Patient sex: M
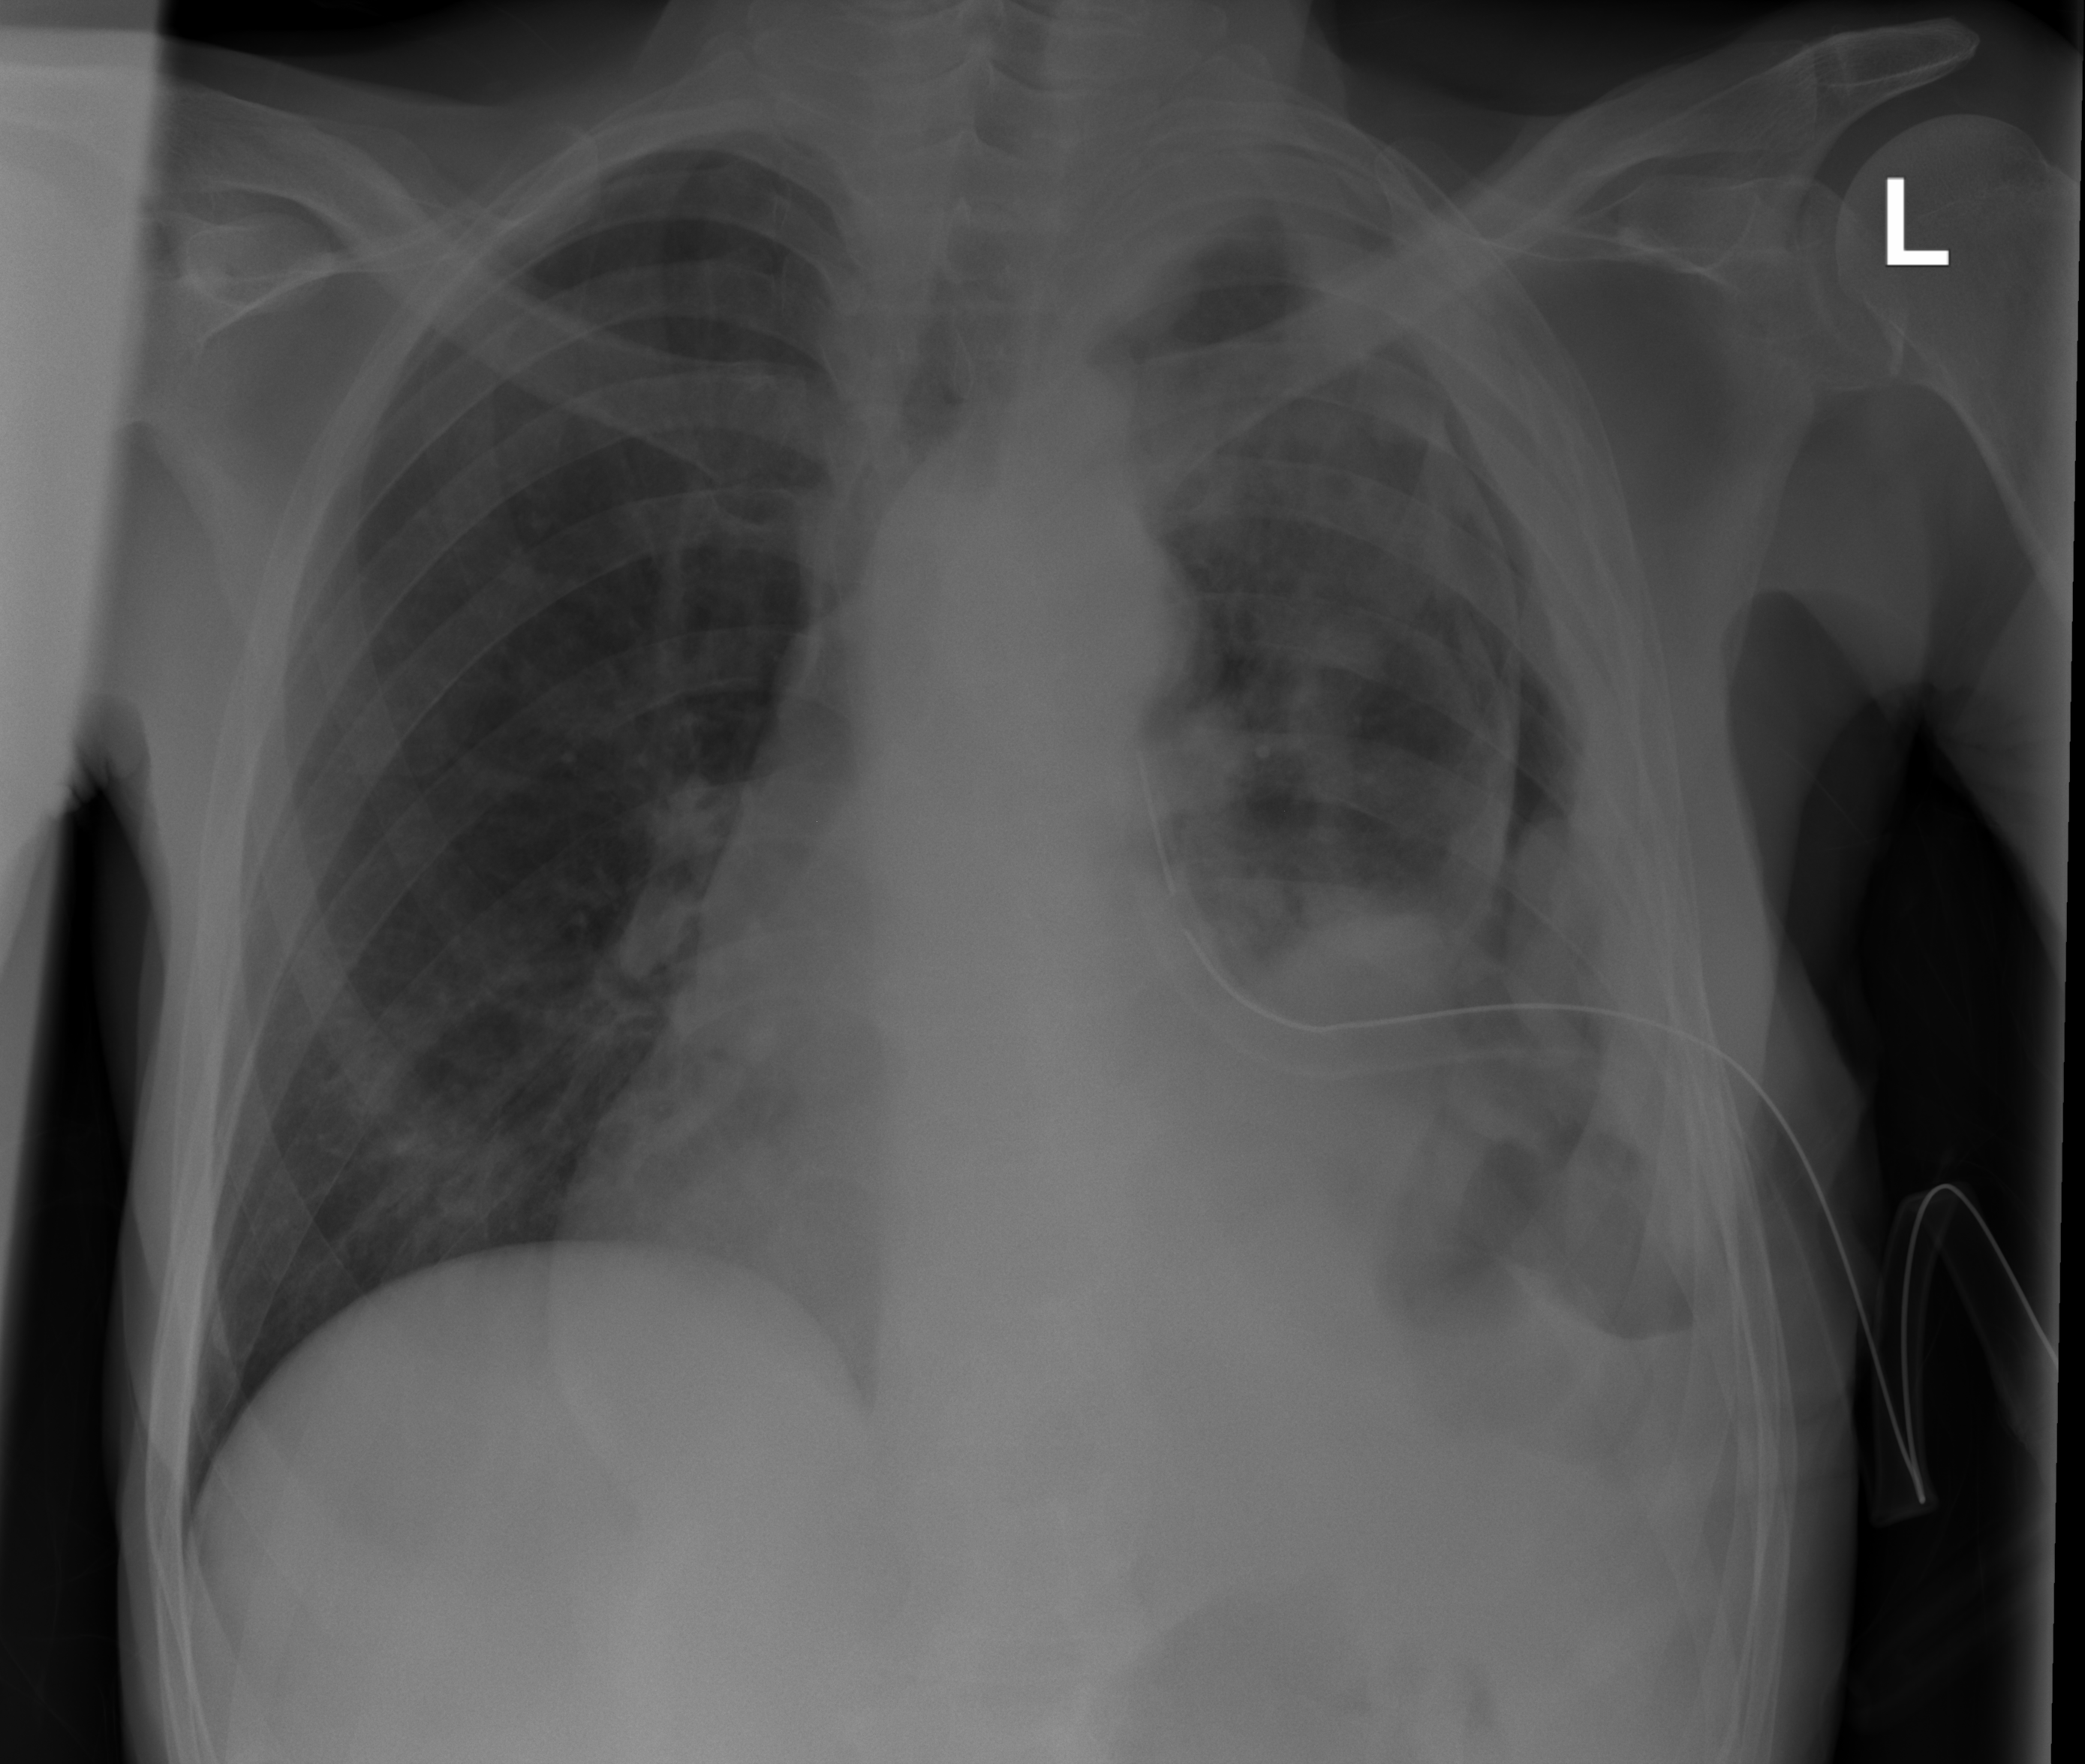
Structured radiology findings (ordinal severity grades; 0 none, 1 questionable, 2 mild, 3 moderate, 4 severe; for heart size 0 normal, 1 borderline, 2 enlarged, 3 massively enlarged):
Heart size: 0
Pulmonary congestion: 0
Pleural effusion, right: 0
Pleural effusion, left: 2
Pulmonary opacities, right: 0
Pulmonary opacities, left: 0
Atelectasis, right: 0
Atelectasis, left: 2